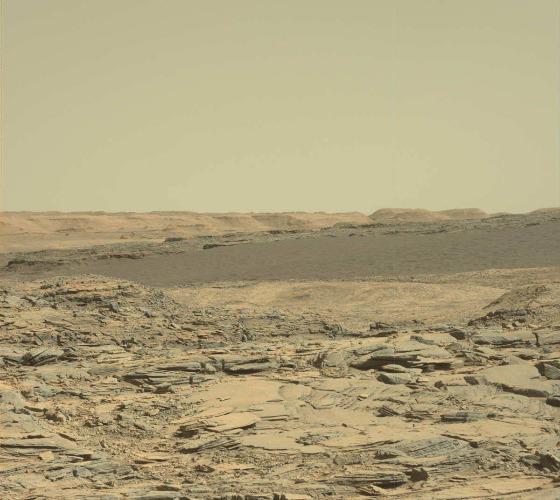
Terrain classes present: Bedrock, Gravel / Sand / Soil, Rock, Sky / Distant Mountains